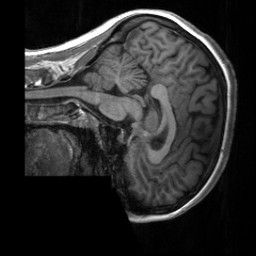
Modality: T1w
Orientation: sagittal
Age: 26
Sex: female
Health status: healthy
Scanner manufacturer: siemens
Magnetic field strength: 3 T
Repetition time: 2 s
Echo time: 0.00232 s